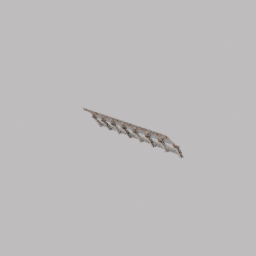
Label: architecture